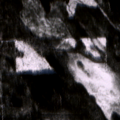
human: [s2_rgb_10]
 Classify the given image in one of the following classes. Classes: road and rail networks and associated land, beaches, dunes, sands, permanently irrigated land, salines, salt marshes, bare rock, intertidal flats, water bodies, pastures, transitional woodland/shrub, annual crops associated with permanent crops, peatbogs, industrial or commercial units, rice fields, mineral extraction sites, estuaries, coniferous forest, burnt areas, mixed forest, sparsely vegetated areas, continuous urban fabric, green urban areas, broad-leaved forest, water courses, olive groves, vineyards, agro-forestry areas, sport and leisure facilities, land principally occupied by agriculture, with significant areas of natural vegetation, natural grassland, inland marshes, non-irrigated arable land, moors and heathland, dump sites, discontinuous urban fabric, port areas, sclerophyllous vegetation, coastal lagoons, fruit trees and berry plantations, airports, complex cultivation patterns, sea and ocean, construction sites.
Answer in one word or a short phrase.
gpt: coniferous forest, mixed forest